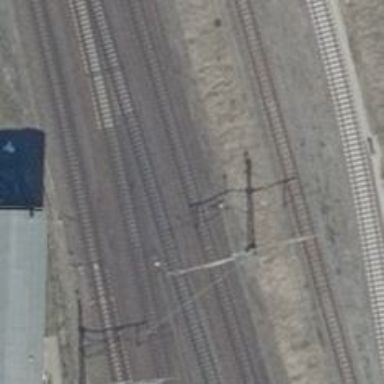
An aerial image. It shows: Railway signal.